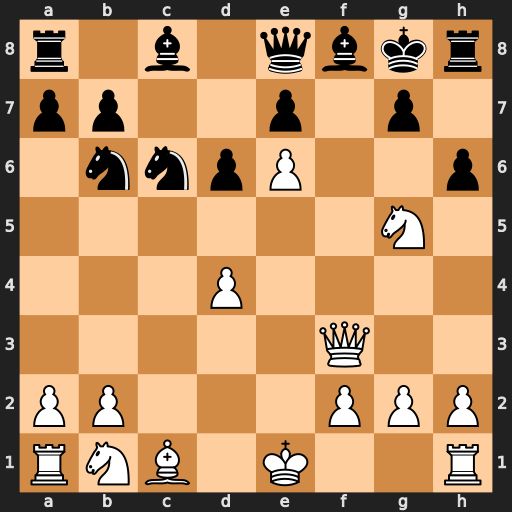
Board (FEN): r1b1qbkr/pp2p1p1/1nnpP2p/6N1/3P4/5Q2/PP3PPP/RNB1K2R
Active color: w
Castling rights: KQ
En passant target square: -
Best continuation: Qf7+ Qxf7 exf7#